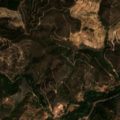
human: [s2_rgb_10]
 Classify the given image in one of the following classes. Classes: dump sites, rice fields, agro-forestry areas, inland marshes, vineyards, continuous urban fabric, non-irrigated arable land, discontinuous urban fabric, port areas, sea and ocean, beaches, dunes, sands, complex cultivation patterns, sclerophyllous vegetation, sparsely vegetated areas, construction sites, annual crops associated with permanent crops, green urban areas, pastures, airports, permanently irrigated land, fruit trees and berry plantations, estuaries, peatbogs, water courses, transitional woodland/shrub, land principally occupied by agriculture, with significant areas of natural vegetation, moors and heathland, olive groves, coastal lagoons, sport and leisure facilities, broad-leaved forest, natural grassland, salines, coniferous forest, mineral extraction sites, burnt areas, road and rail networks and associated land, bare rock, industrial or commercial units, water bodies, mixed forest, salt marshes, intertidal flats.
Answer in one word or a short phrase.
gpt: broad-leaved forest, transitional woodland/shrub